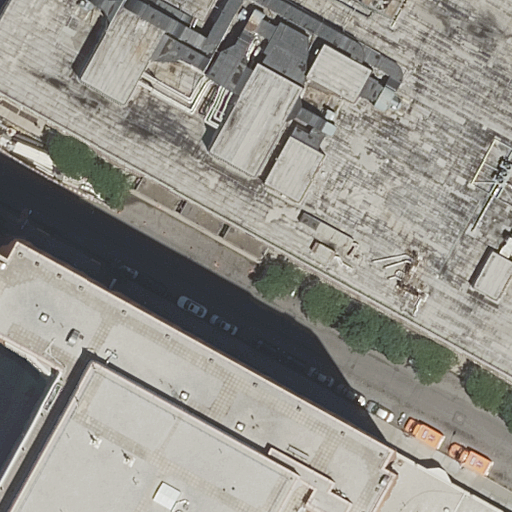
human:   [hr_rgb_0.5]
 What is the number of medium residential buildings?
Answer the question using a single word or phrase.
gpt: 0

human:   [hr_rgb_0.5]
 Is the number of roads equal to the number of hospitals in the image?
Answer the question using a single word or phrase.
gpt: yes

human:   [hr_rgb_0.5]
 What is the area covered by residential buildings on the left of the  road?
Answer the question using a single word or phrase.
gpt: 0m2

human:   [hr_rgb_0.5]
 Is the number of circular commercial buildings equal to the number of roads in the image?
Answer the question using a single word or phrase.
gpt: no

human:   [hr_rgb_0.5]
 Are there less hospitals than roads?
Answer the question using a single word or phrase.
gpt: no

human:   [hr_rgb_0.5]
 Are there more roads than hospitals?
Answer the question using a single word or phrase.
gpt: no

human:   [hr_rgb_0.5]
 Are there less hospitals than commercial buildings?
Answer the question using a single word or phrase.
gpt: no

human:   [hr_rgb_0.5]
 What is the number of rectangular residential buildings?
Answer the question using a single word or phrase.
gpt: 0

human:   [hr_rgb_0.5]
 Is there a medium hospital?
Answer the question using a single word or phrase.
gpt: no

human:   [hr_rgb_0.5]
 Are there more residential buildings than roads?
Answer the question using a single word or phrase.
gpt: no

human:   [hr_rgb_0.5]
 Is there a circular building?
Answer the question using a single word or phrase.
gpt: no

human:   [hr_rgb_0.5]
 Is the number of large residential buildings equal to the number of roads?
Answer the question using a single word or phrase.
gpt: no

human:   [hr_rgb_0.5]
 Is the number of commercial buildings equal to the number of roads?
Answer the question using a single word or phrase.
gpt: no

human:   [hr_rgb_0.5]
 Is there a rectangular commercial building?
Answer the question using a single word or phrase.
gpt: no

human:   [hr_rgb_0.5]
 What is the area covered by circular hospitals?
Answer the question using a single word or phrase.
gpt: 0m2

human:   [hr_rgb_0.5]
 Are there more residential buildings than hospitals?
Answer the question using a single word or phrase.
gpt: no

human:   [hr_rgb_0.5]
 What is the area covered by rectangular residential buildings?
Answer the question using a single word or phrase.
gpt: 0m2

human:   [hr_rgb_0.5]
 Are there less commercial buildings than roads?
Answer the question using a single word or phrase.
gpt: yes

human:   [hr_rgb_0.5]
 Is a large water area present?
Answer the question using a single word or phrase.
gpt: no

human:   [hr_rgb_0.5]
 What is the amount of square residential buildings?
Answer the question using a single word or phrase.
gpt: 0

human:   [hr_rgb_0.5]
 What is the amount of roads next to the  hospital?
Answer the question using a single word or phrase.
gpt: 1

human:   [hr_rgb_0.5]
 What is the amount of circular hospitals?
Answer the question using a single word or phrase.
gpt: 0

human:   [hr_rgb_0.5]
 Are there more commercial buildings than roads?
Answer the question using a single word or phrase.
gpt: no

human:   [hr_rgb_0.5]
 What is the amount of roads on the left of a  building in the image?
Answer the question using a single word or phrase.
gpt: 0

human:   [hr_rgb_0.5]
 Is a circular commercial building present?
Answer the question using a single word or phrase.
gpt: no

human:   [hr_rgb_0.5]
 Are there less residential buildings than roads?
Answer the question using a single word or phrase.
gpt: yes

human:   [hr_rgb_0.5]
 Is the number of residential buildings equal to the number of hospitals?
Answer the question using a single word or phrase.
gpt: no

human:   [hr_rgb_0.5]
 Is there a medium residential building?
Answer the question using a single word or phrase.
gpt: no

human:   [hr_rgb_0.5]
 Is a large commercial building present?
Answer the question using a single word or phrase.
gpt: no

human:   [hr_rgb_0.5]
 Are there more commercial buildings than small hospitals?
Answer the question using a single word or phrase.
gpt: no

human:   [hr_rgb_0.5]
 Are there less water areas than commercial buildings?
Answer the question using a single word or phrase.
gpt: no

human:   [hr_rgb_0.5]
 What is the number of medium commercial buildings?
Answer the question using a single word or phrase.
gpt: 0

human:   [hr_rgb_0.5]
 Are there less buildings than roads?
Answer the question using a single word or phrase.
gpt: no

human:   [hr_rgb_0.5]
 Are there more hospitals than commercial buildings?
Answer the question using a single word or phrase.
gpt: yes

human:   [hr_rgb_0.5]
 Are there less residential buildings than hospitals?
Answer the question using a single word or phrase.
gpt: yes

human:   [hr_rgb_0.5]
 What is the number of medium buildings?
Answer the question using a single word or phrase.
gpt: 0